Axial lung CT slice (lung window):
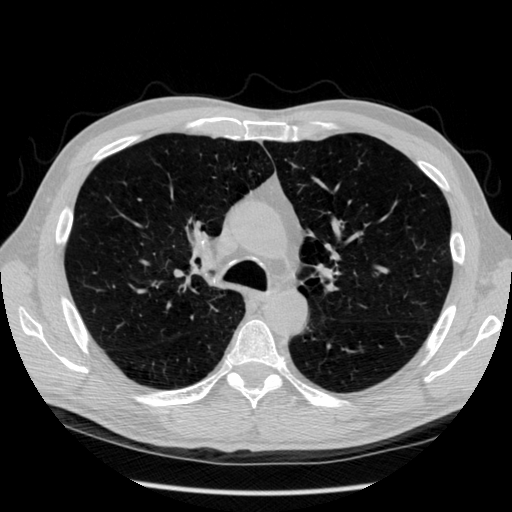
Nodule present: no